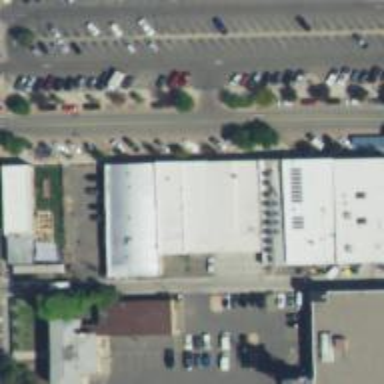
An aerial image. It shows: Parking space is available.